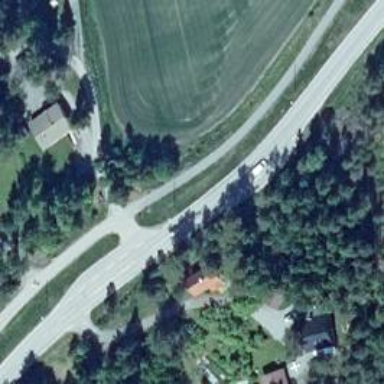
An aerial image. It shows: Asphalt cycleway.